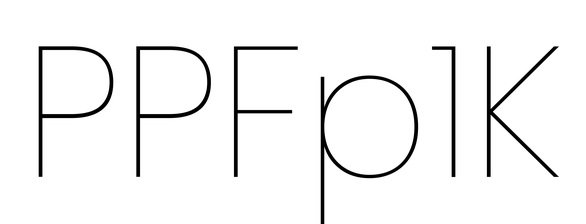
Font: Poppins-Thin